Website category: movie
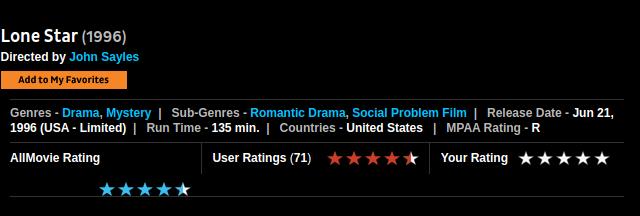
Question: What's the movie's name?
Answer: Lone Star

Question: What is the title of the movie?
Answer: Lone Star

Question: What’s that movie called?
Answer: Lone Star

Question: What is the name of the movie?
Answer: Lone Star

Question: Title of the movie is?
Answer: Lone Star

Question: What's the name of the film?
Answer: Lone Star

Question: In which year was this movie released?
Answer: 1996

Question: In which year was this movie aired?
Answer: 1996

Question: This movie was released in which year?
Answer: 1996

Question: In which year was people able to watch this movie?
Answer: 1996

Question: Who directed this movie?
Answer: John Sayles

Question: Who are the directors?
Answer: John Sayles

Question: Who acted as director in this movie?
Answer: John Sayles

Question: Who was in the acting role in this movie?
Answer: John Sayles

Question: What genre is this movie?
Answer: Drama , Mystery

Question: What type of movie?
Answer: Drama , Mystery

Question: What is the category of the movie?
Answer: Drama , Mystery

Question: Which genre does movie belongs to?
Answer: Drama , Mystery

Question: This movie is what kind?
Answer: Drama , Mystery

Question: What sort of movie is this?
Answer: Drama , Mystery

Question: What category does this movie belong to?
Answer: Drama , Mystery

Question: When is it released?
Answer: Jun 21, 1996 (USA - Limited)

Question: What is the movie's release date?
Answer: Jun 21, 1996 (USA - Limited)

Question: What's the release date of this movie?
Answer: Jun 21, 1996 (USA - Limited)

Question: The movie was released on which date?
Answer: Jun 21, 1996 (USA - Limited)

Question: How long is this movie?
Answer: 135 min.

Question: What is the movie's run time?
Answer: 135 min.

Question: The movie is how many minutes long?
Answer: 135 min.

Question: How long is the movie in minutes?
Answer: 135 min.

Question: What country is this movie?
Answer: United States

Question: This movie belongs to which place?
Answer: United States

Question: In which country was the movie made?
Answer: United States

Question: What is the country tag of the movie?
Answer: United States

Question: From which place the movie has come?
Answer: United States